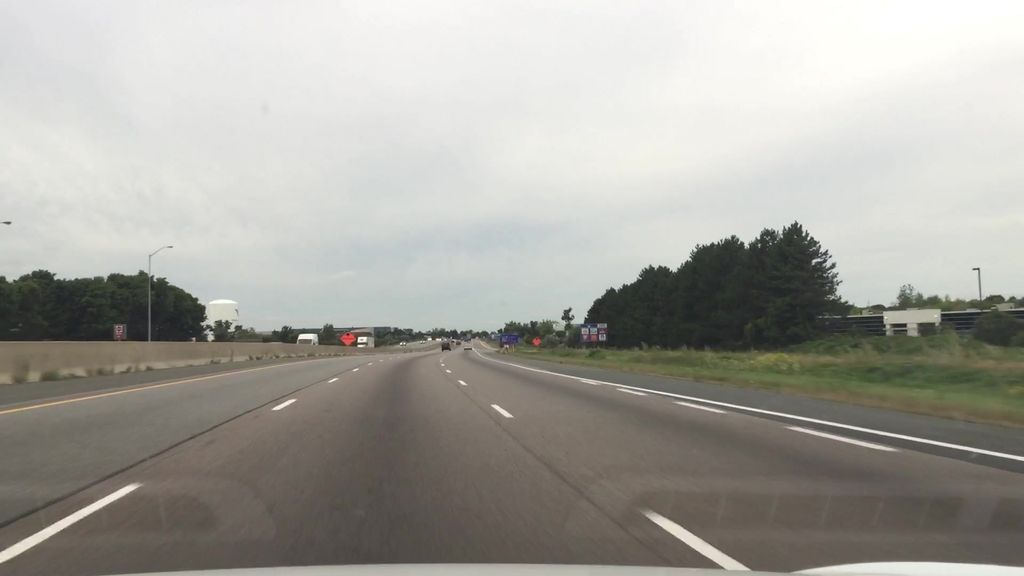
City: kitchener-waterloo